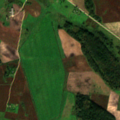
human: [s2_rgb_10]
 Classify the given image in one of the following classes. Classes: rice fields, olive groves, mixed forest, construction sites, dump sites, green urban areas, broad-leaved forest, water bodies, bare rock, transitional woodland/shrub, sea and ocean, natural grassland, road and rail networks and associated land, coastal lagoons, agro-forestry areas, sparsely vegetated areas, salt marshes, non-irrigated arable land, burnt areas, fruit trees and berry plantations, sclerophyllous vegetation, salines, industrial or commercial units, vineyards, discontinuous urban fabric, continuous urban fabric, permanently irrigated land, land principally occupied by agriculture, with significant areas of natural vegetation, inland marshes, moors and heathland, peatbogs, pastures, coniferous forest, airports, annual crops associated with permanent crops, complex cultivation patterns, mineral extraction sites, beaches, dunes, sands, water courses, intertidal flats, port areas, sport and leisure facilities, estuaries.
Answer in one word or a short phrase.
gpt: non-irrigated arable land, pastures, land principally occupied by agriculture, with significant areas of natural vegetation, broad-leaved forest